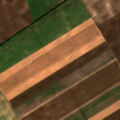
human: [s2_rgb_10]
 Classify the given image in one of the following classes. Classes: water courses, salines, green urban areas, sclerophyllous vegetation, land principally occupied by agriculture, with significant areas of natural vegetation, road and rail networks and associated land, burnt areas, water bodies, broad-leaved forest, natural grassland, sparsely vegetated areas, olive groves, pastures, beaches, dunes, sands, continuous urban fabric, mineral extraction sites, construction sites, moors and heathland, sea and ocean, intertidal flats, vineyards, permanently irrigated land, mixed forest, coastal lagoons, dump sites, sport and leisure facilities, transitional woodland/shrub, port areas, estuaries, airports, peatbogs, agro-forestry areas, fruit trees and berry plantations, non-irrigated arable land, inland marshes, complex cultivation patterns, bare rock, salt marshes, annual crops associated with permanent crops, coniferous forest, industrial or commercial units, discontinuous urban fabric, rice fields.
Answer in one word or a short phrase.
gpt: non-irrigated arable land